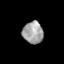
Tissue: skin
Cell type: Epithelial cells
Senescence score: 0.2656
Nuclear area (px): 445
Mean DAPI intensity: 160.843